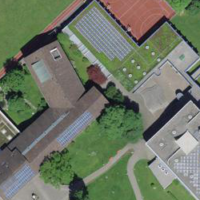
EUNIS habitat code: 53
Species observed at this site:
Carpinus betulus